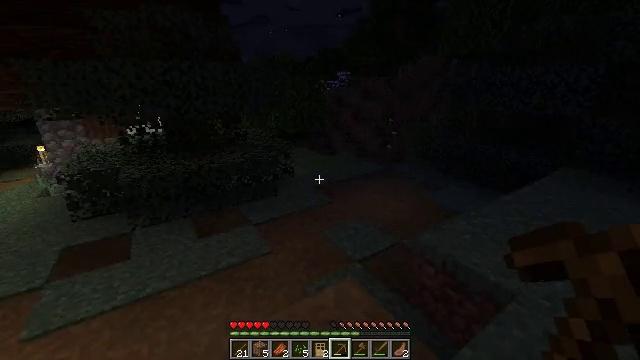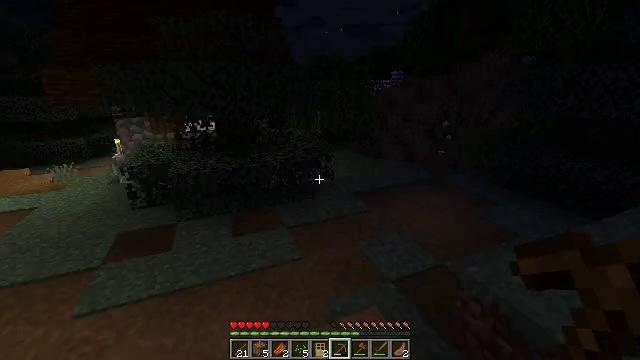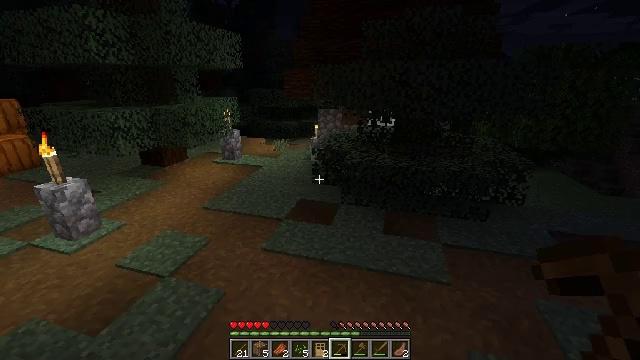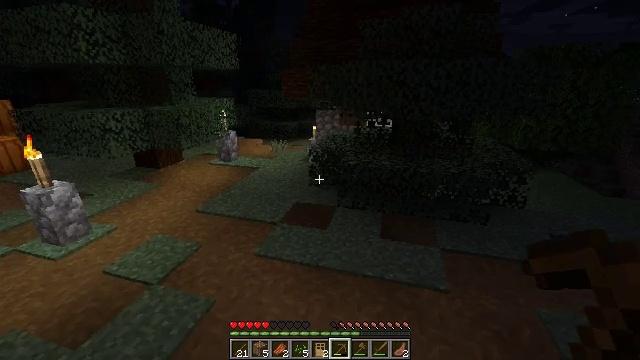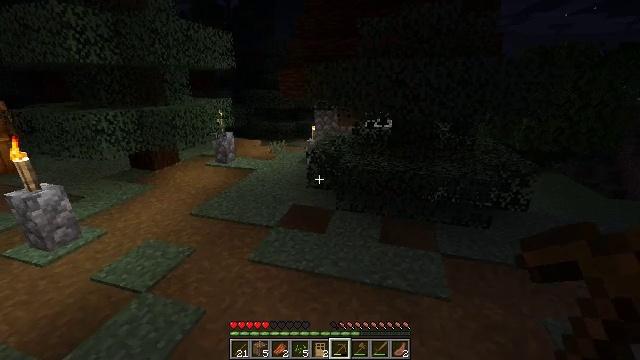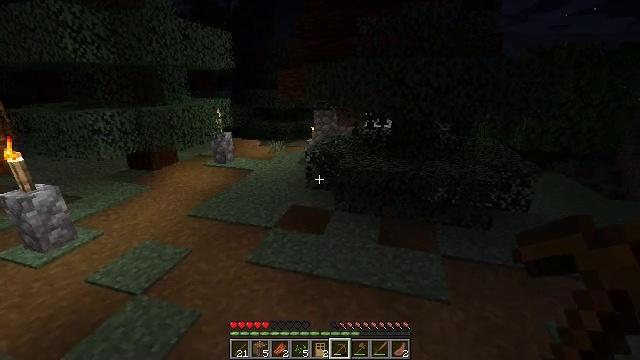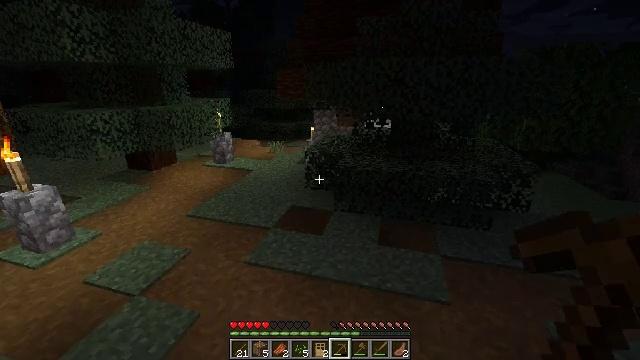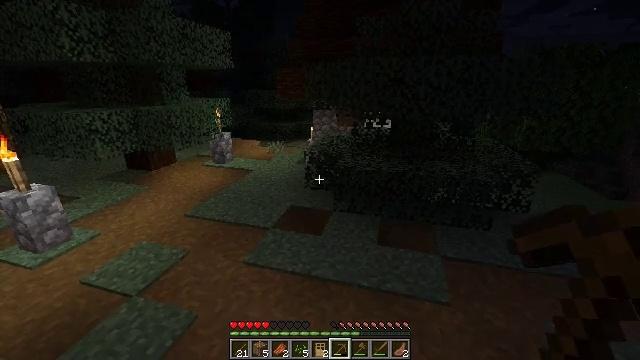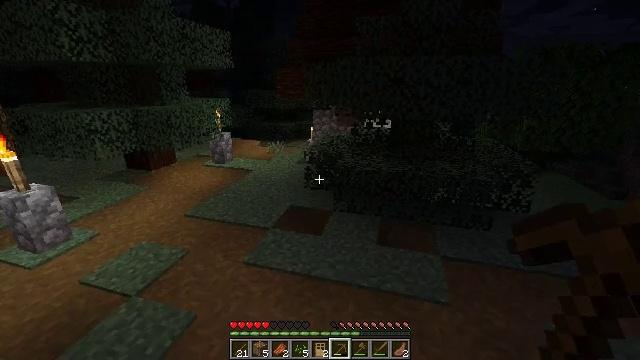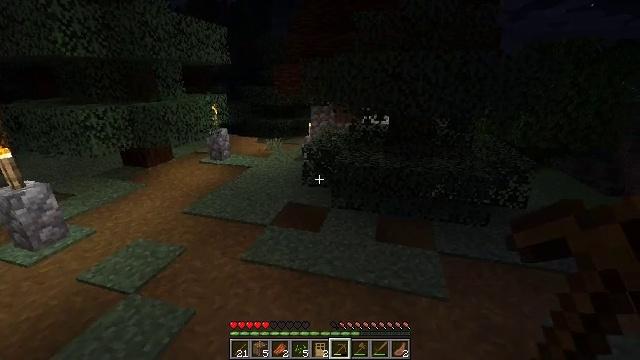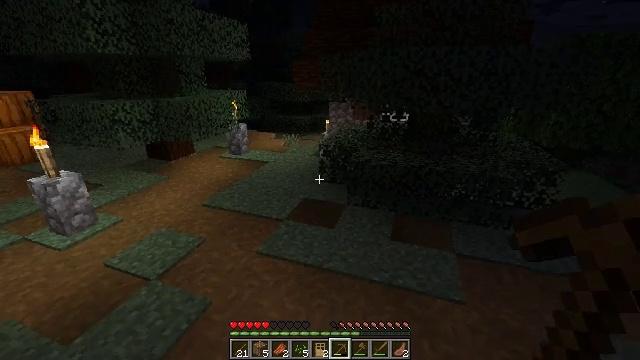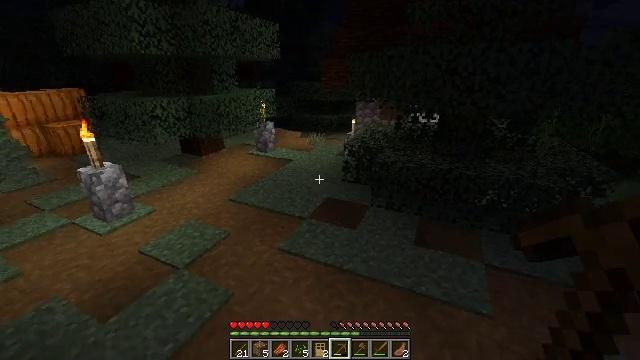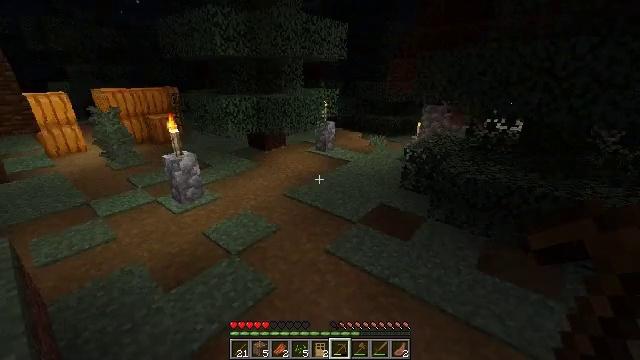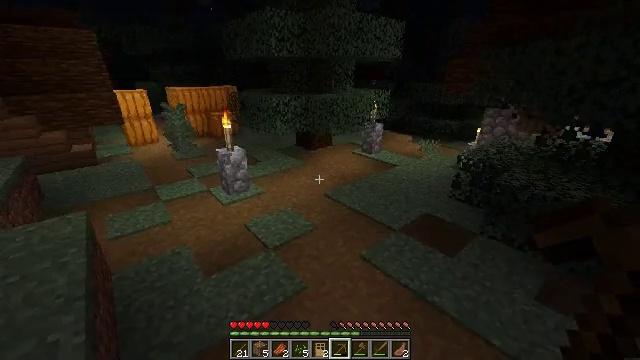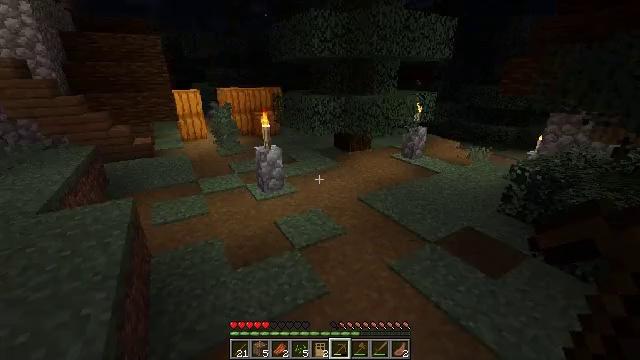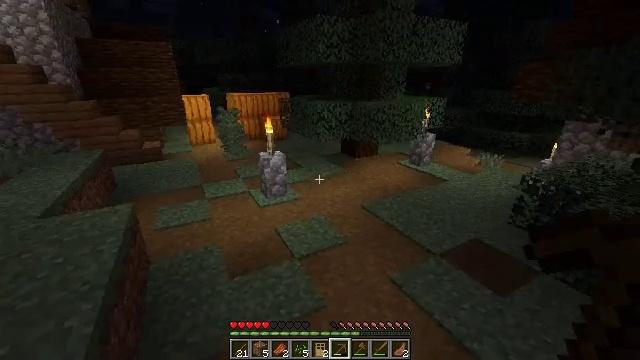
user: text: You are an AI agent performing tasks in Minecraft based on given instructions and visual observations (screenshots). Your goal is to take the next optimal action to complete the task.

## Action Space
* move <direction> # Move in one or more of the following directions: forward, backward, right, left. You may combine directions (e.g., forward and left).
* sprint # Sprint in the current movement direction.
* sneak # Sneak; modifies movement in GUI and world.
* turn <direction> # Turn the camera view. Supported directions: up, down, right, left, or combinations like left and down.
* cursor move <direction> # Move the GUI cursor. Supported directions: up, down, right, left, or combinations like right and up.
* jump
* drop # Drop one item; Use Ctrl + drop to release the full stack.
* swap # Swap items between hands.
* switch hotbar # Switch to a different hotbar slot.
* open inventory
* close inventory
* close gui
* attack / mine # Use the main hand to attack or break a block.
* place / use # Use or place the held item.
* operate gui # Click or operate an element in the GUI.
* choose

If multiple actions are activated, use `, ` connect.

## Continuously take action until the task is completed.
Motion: motion action
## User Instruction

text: Gather the torch from its position.
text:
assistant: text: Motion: move forward and move right, turn left
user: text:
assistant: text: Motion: move forward and move right, turn left
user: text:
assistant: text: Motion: move forward
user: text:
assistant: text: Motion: no_op
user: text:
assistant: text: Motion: no_op
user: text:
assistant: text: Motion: no_op
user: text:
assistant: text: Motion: no_op
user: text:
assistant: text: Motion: no_op
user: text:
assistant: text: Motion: no_op
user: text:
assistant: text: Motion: turn left
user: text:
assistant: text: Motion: move forward and move right, turn left
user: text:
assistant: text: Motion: move forward and move right, turn left
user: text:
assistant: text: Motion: move forward and move right, turn left
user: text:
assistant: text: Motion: move forward and move right, turn left
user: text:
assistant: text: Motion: move forward and move right, turn left and up
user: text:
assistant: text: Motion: move forward, turn left and up
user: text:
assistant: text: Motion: move forward, turn left and up
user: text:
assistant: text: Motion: move forward, turn left and up
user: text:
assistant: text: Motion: move forward, turn left and up
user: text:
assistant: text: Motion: move forward and move right
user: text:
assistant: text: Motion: move forward and move right, turn left and up
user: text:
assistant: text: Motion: move forward and move right, turn left
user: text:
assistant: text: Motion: move forward and move right, turn left and up
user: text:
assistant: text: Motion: move forward, turn left and up
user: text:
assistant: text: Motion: move forward, turn left
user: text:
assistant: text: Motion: move forward, turn left
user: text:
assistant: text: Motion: move forward
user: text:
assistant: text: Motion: move forward
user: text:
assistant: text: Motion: move forward
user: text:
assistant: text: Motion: move forward